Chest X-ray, AP view. Patient: 53 years old, sex M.
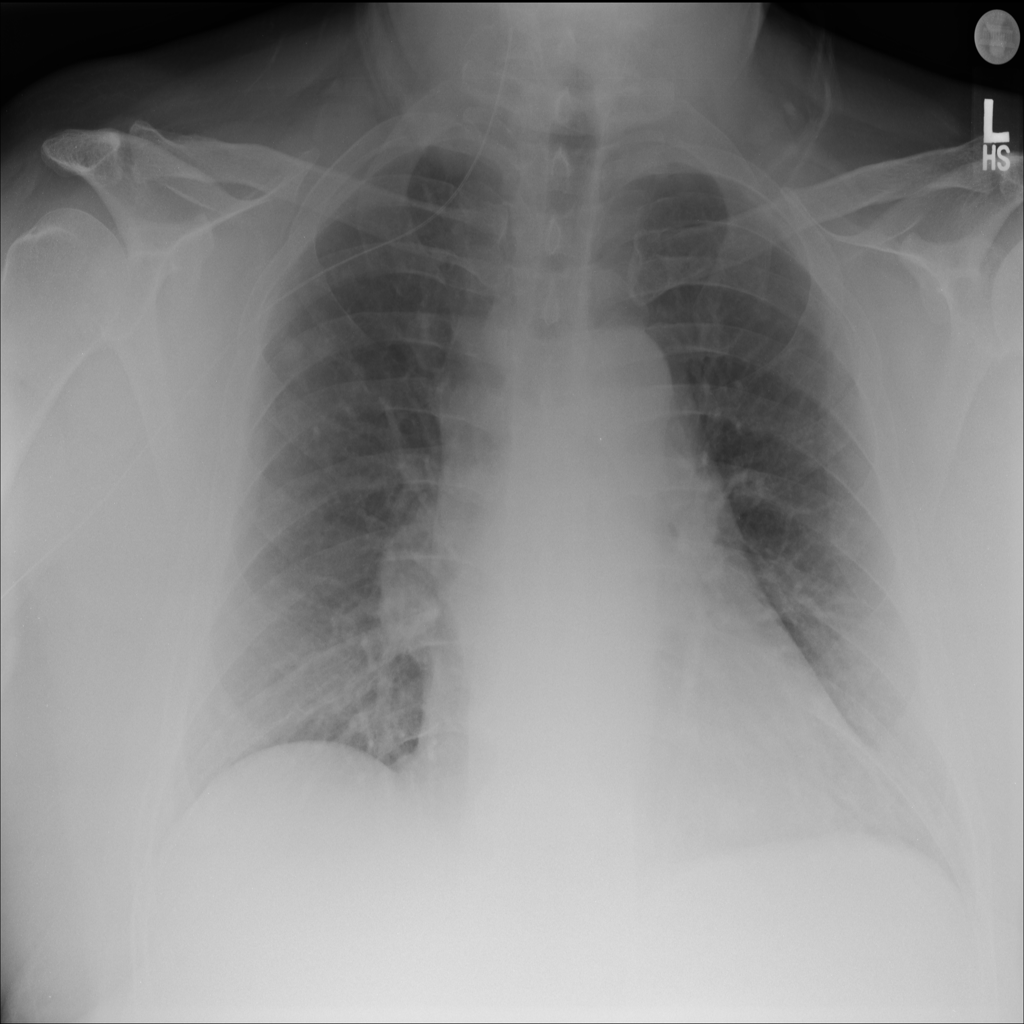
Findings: No Finding